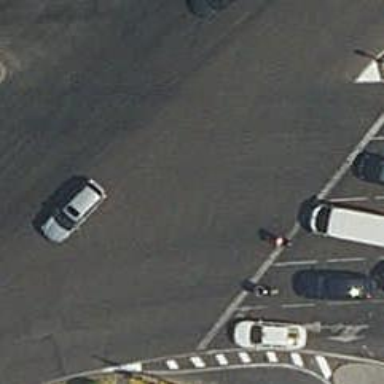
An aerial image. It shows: Road with traffic signals.